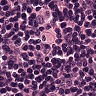
Metastatic tissue present: yes